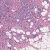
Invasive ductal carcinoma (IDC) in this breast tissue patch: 1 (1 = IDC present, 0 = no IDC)